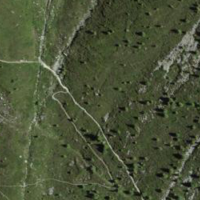
EUNIS habitat code: 26
Species observed at this site:
Orchis mascula